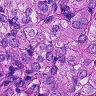
Metastatic tissue present: yes